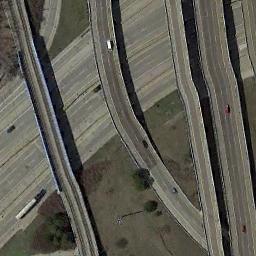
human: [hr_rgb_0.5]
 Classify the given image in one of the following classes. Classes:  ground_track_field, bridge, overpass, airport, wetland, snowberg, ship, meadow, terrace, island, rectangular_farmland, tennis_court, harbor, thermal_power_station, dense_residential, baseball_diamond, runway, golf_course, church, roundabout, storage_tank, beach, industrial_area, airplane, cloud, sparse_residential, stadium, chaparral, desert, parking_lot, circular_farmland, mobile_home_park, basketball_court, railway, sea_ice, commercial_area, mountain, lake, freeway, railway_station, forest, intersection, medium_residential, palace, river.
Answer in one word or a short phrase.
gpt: overpass